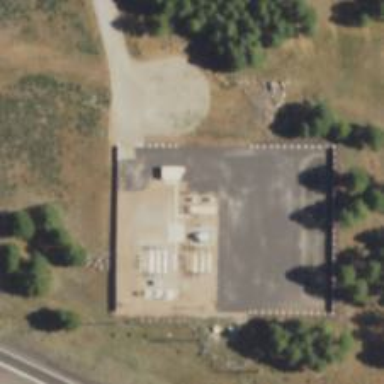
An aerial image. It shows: Switchgear for power distribution.